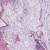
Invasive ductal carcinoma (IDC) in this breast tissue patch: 1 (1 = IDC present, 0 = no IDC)